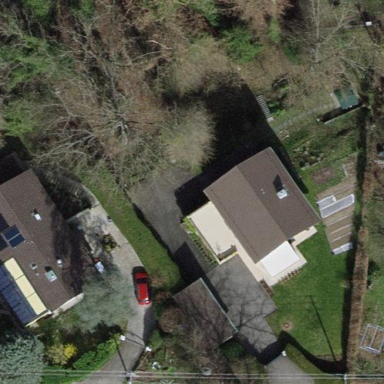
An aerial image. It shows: Garden surrounded by fence.